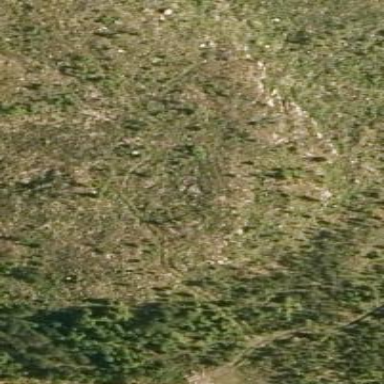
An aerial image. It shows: Landscape dominated by bare rock.